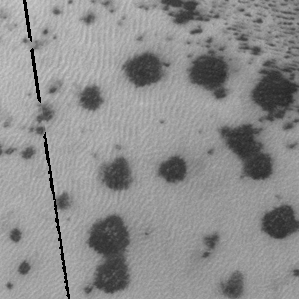
Label: frost